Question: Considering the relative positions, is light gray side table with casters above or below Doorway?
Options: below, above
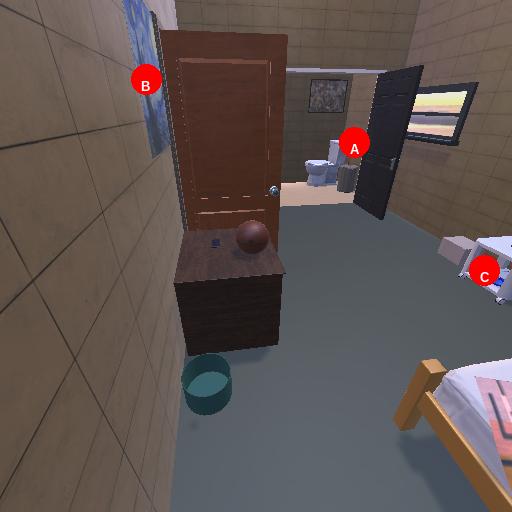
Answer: below